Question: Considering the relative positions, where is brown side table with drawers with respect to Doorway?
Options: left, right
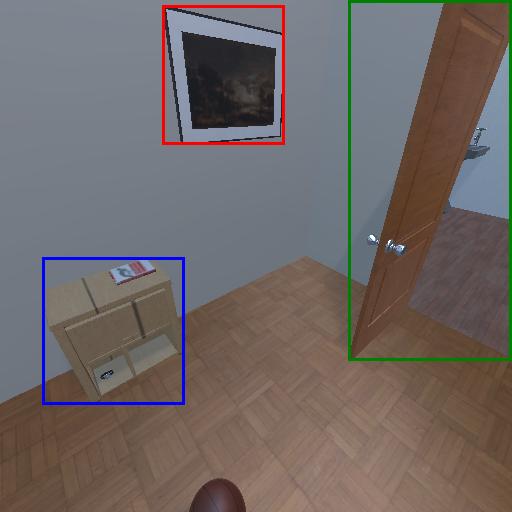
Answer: left